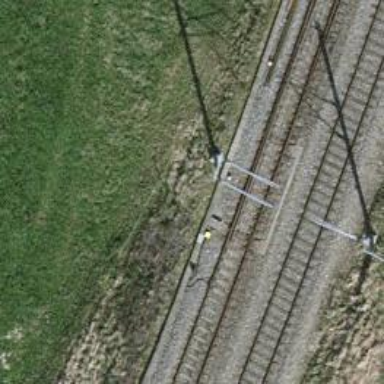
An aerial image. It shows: Railway switch.